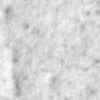
Label: no_change